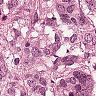
Metastatic tissue present: yes